Field crop: maize
Growth stage: 1
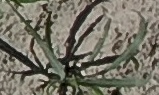
Species: sorghum